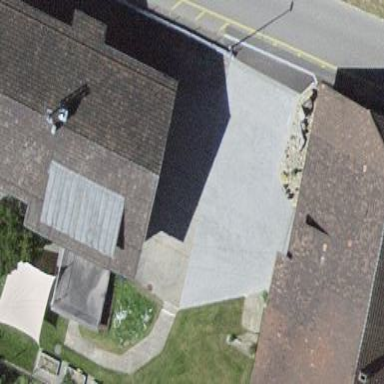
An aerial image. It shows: School building.